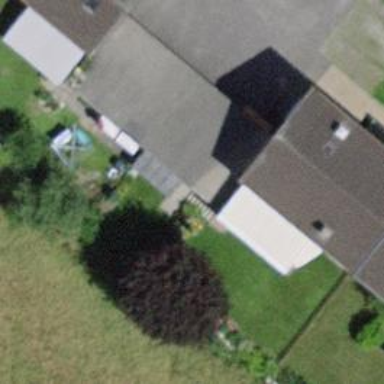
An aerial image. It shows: Group of garages.